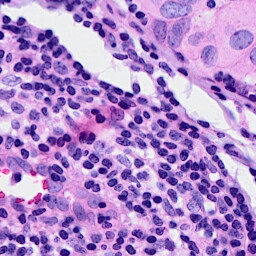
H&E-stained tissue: Breast